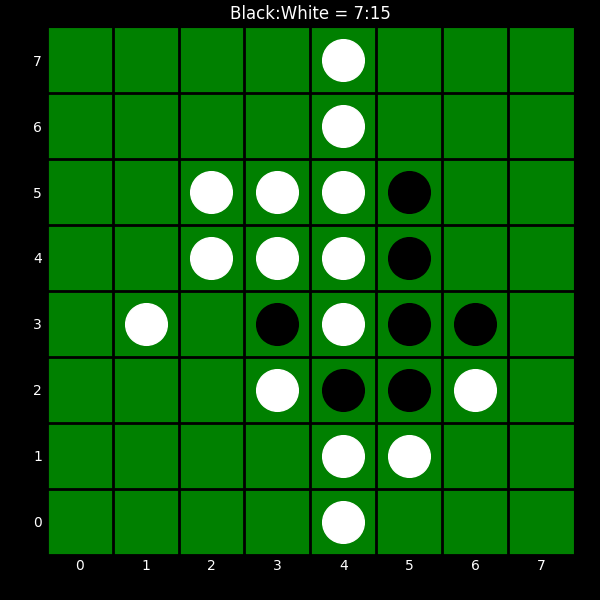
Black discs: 7
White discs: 15